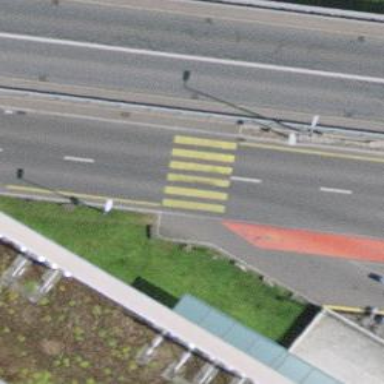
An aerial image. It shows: Kerb barrier.